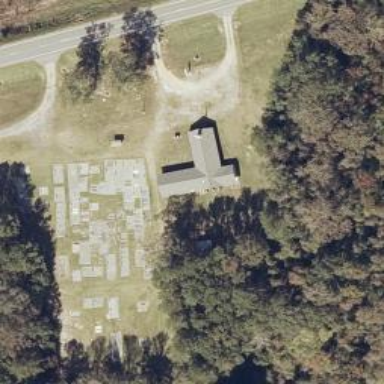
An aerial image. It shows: Cemetery.